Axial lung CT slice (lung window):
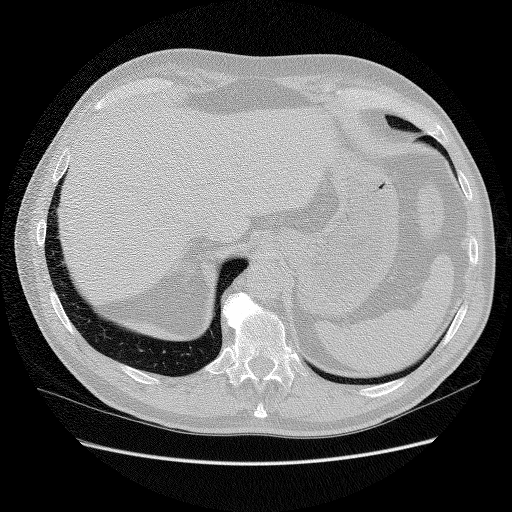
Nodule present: no